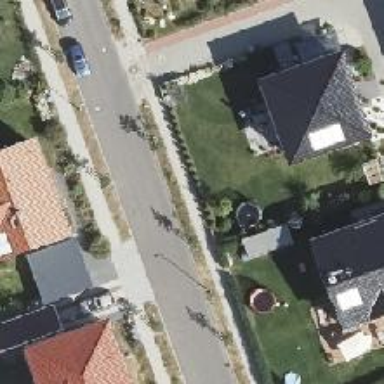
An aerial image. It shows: Broadleaved deciduous tree along the street.